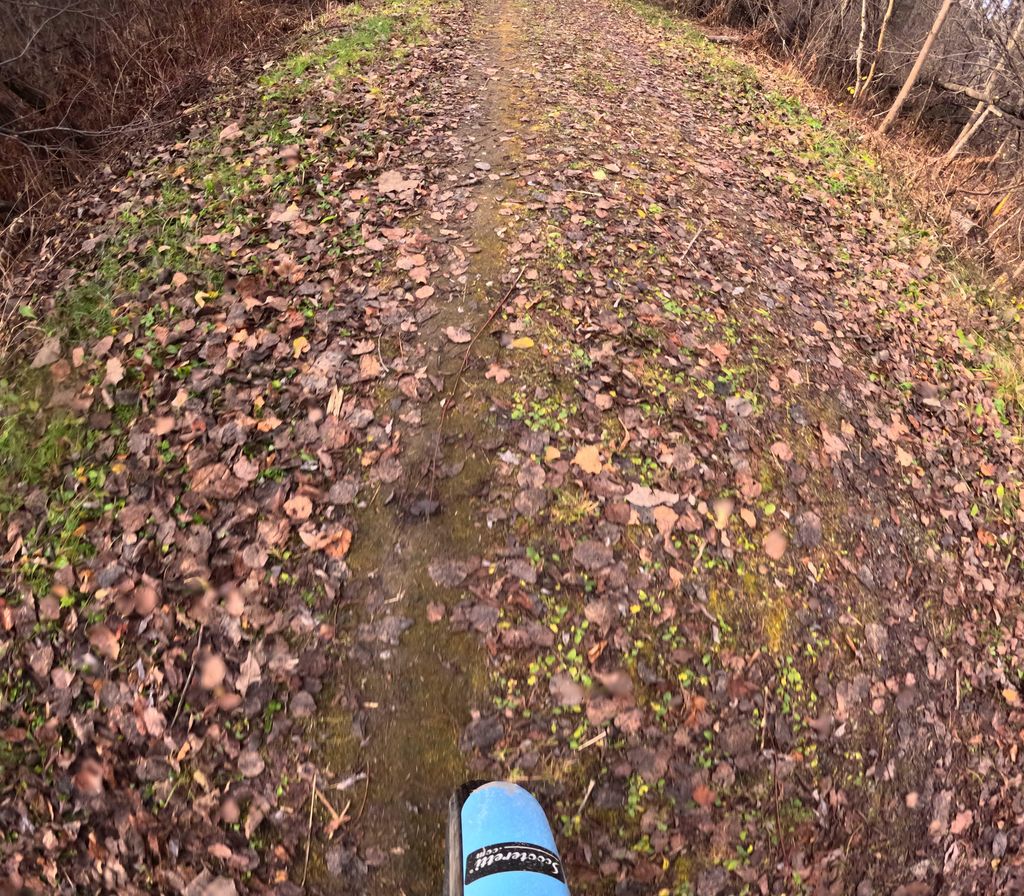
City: ottawa-gatineau